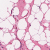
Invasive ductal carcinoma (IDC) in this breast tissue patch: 0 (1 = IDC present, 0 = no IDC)